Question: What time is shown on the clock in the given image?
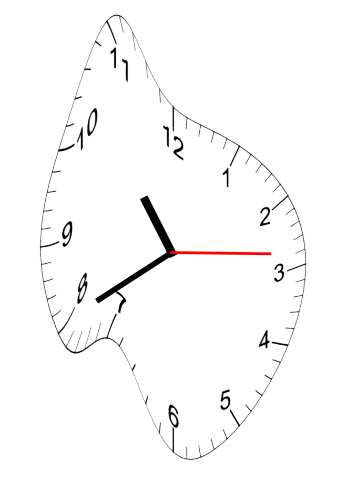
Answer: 10:40:14